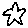
Label: star